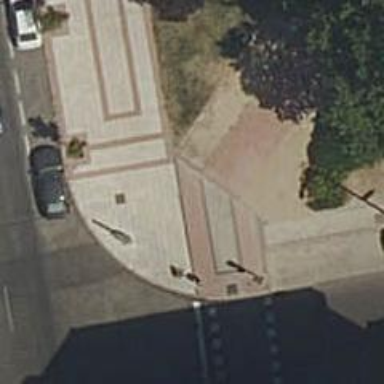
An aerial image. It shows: Sidewalk along the footway.